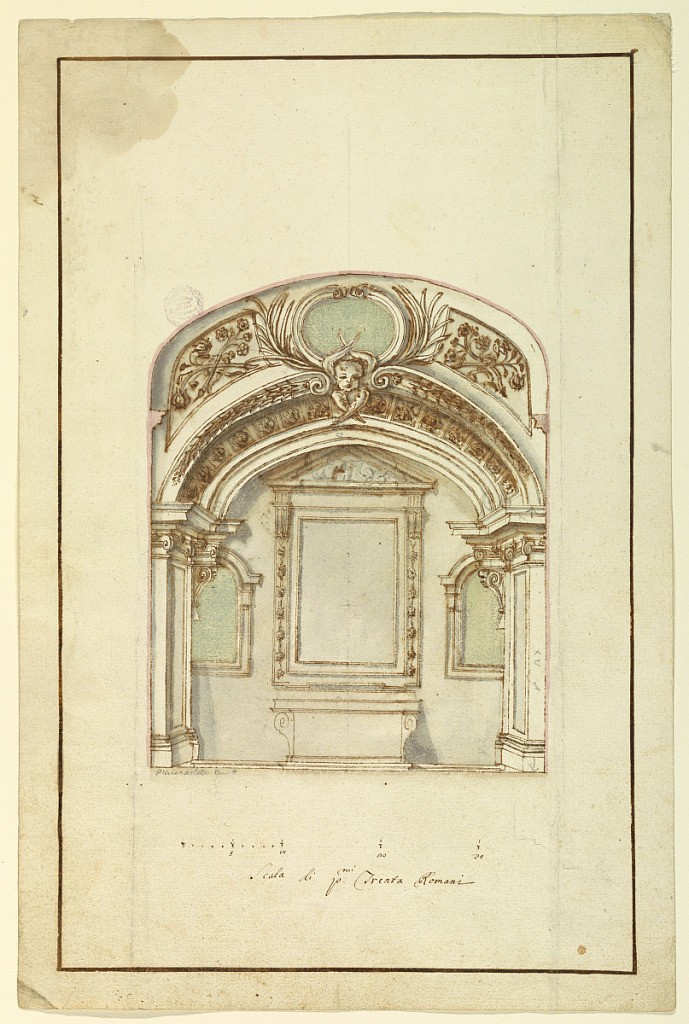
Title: Project for the decoration of a chapel
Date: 1700–1730
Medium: Black chalk, pen, ink, brush, and grey, brown, greenish and rose water colors on paper.
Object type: Drawing
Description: Vertical composition of a decorated chapel with framing lines. An arch and a section of a vaulted ceiling are shown in the foreground. The ceiling is decorated with an ovoidal frame with a chest, two palms branches and two panels with twigs. The altar is seen at the back wall with a mensa and a picture fram with a triangular pediment. Niches are shown on both sides. A measurement is inscribed in the pilaster on the right. The scale at the bottom reads: "Scala di p.mi Trenta Romani."